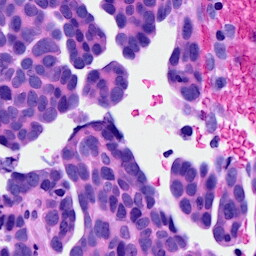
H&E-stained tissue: Ovarian